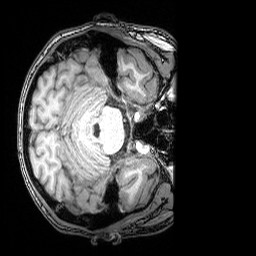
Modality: T1w
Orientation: axial
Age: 28
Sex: male
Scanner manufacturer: siemens
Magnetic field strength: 3 T
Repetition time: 2.53 s
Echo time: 0.00388 s